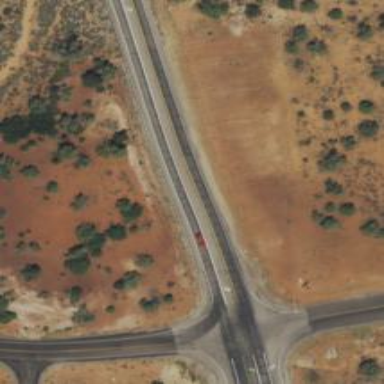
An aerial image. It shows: Asphalt trunk highway.